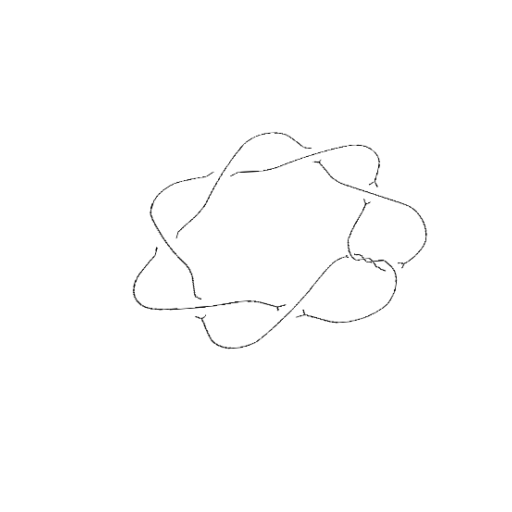
Crossing number: 10